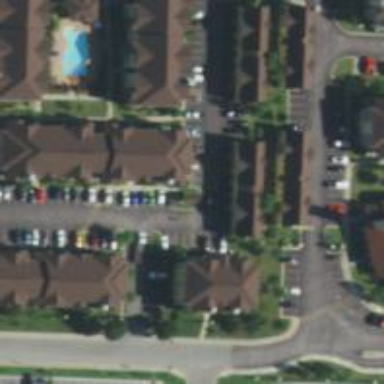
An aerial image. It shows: Living street.